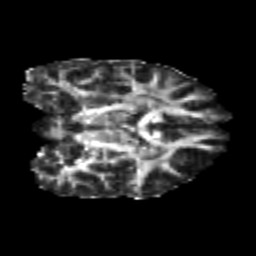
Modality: FA
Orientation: coronal
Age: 24
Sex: male
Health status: healthy
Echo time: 0.074 s